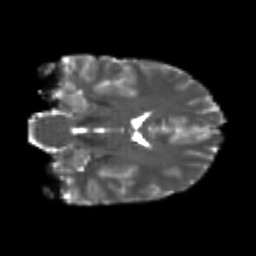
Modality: T2w
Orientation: coronal
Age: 20
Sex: male
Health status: healthy
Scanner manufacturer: philips
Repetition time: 7.386 s
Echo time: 0.08599 s